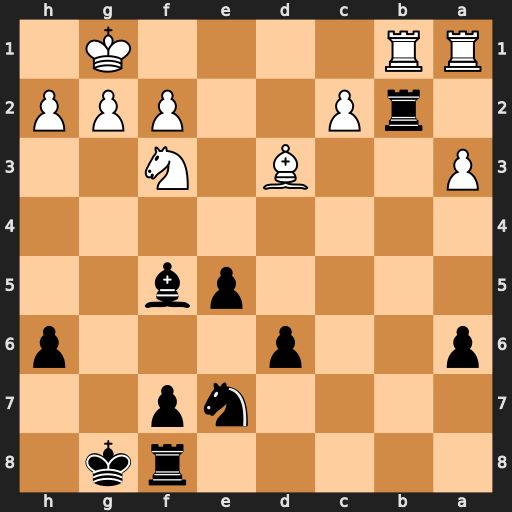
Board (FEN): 5rk1/4np2/p2p3p/4pb2/8/P2B1N2/1rP2PPP/RR4K1
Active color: b
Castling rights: -
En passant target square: -
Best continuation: Rxb1+ Rxb1 e4